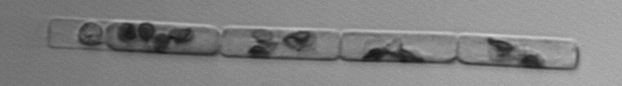
Label: Guinardia_delicatula_TAG_internal_parasite